Question: Count the number of objects in the diagram.
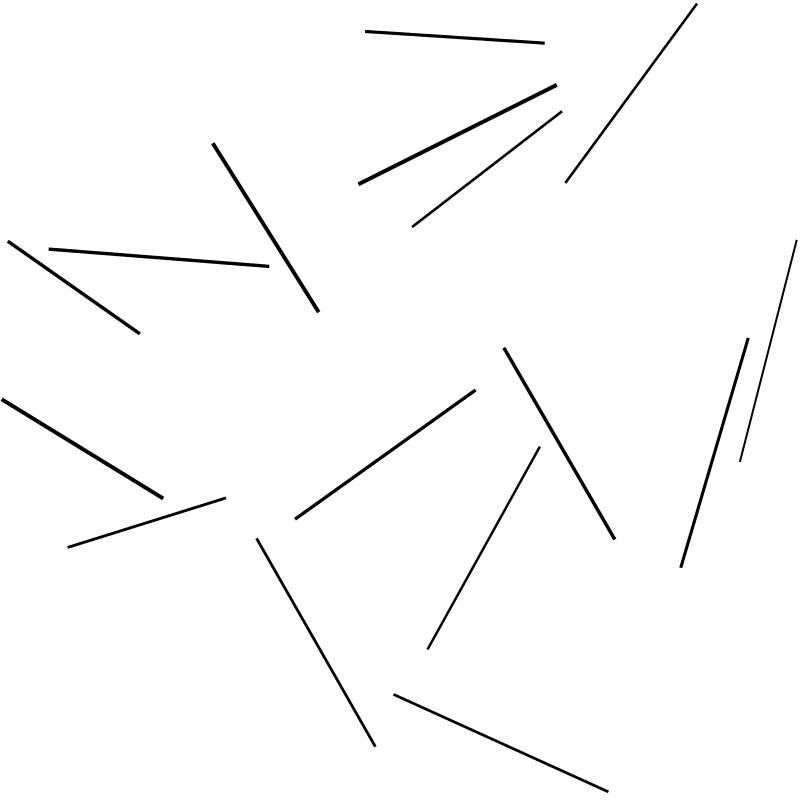
Answer: 16